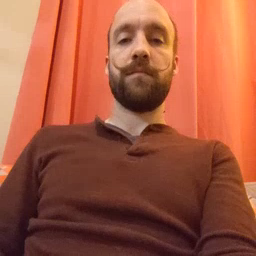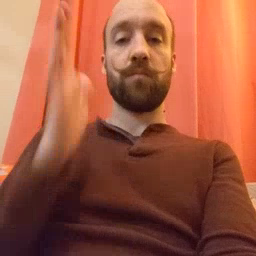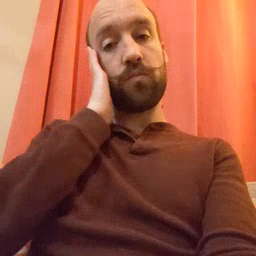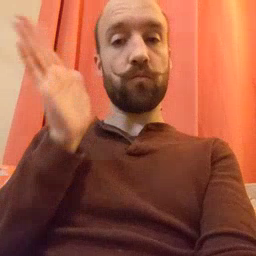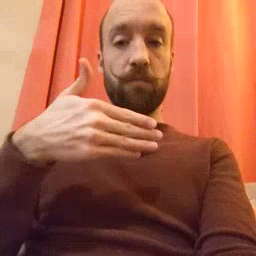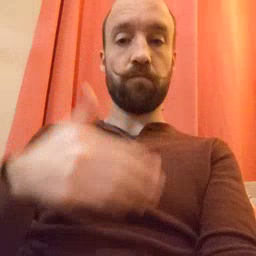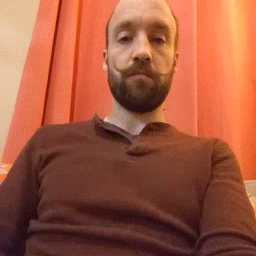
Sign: bedroom